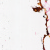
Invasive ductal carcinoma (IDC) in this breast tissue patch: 0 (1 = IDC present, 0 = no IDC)